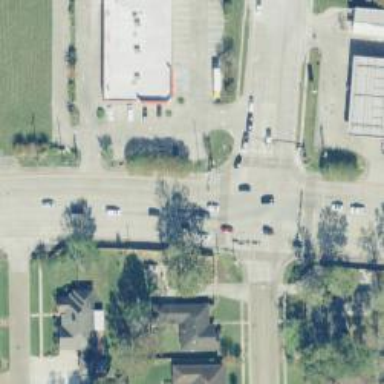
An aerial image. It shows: Crossing on the road.